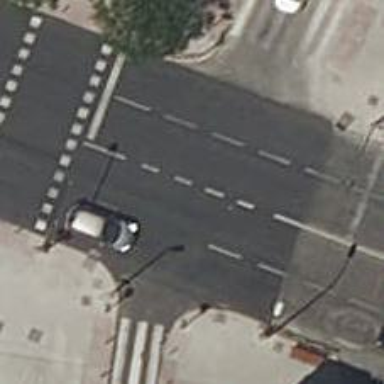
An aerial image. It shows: Road with traffic signals.